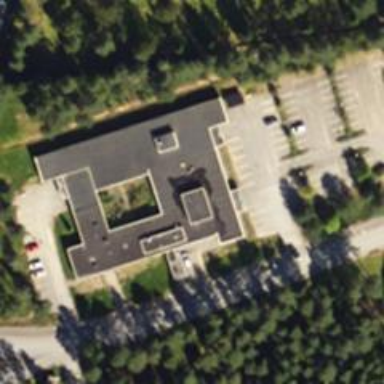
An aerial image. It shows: Hospital providing healthcare services.